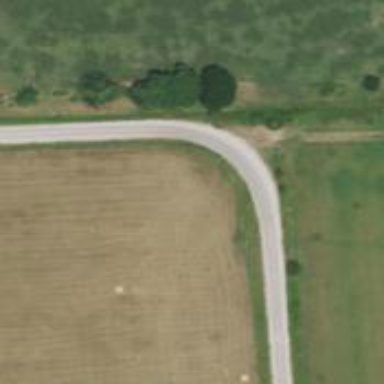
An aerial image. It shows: Unclassified road.